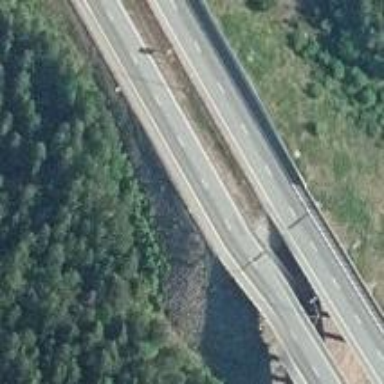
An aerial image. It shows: Asphalt motorway.